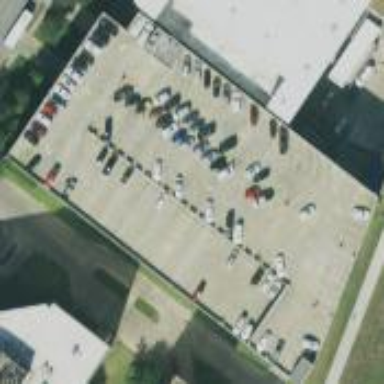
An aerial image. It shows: Multi-storey parking building.